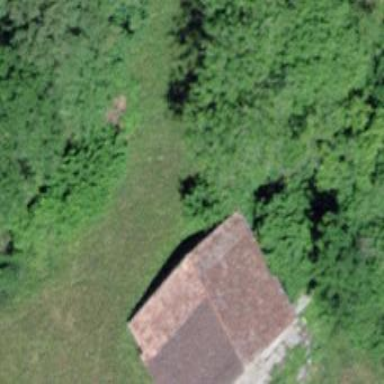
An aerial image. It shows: Rural barn.